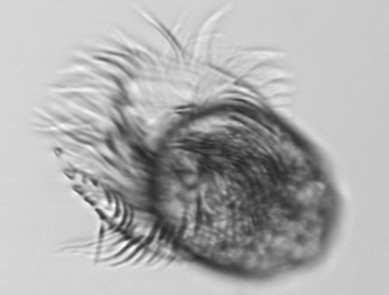
Label: Pelagostrobilidium